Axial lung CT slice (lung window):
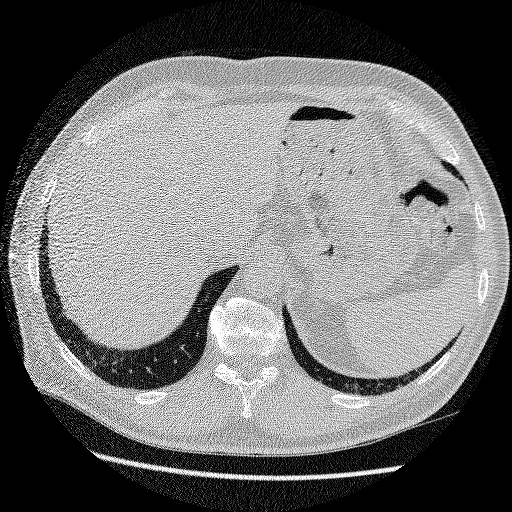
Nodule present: no